Question: I am using networkx to plot graph in python. However, my output is too dense. Is there any ways to sparse the graph? Below is my command in python.Thanks
'''
pos=nx.spring_layout(self.G)
nx.draw_networkx_nodes(self.G,pos)
edge_labels=dict([((u,v,),d['weight'])
for u,v,d in self.G.edges(data=True)])
nx.draw_networkx_labels(self.G,pos, font_size=20,font_family='sans-serif')
nx.draw_networkx_edges(self.G,pos)
plt.axis('off')
#nx.draw_networkx_labels(self.G,pos, font_size=20,font_family='sans-serif')
nx.draw_networkx_edge_labels(self.G,pos,edge_labels=edge_labels)
nx.draw(self.G,pos, edge_cmap=plt.cm.Reds)
plt.show()
'''

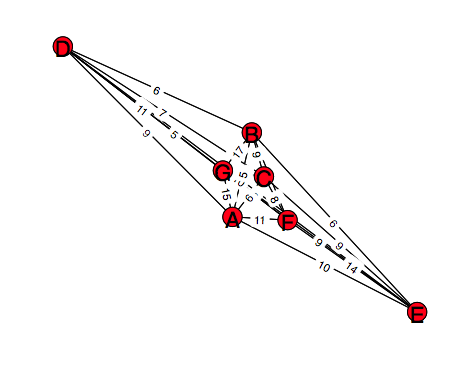
Answer: You can also try <URL>.
In case you are interested in a publication-ready result, you can use the toolchain 'networkx' -> 'pydot' + 'dot' -> <URL> and use the graph layout algorithms that have been relatively recently added to 'TikZ'.